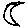
Label: moon